Question: Count the number of objects in the diagram.
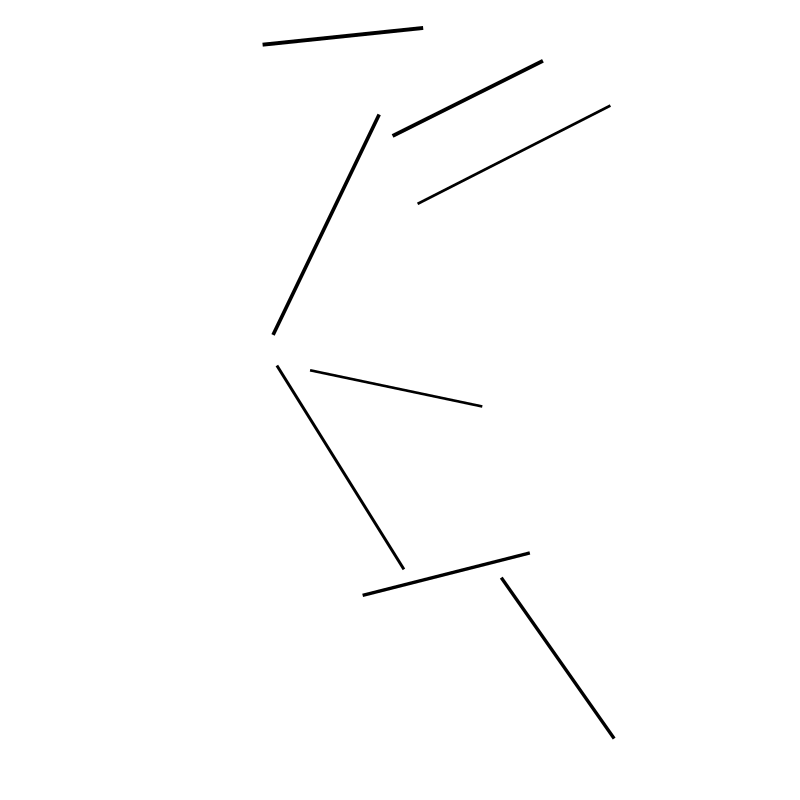
Answer: 8